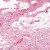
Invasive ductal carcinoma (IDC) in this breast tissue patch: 0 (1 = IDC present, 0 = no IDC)